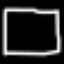
Label: square